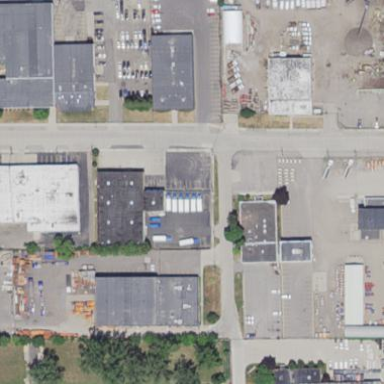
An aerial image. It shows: Industrial area.